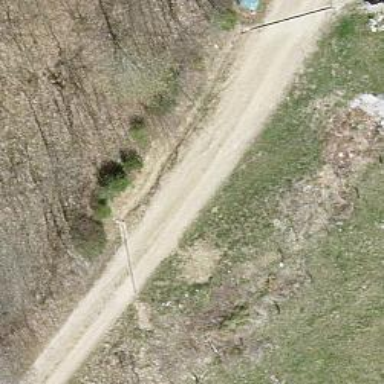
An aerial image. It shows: Unpaved track with grade2 tracktype.